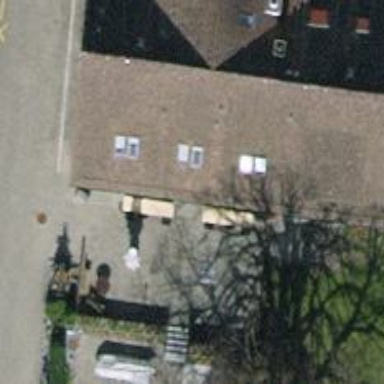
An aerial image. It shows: Restaurant.